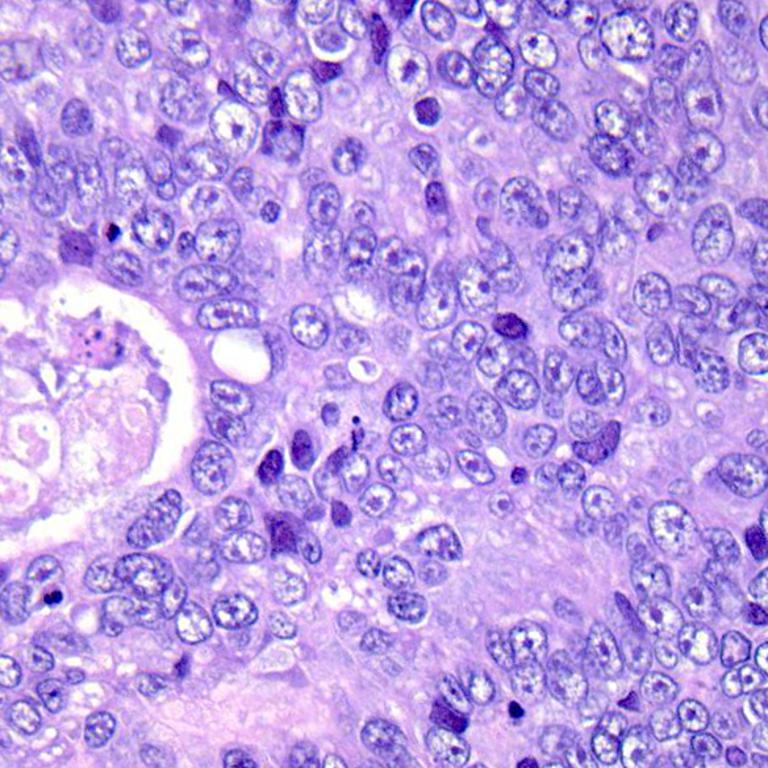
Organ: colon
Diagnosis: adenocarcinomas